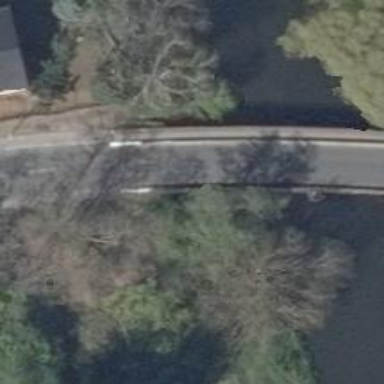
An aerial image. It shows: Tertiary road with asphalt surface crossing bridge. There is cycle track on the right and asphalt sidewalk on the right side.